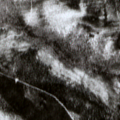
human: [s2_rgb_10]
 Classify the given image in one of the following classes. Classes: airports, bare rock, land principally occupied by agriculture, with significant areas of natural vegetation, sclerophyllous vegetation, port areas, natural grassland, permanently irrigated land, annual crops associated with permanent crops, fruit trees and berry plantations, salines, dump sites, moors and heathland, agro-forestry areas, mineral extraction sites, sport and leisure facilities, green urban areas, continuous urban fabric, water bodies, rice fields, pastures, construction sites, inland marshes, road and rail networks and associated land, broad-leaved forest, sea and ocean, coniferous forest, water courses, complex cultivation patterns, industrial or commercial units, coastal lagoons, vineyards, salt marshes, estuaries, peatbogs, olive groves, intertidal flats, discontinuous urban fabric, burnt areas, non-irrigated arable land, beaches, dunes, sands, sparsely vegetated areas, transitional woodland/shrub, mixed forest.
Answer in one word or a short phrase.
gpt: coniferous forest, mixed forest